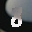
Label: 8